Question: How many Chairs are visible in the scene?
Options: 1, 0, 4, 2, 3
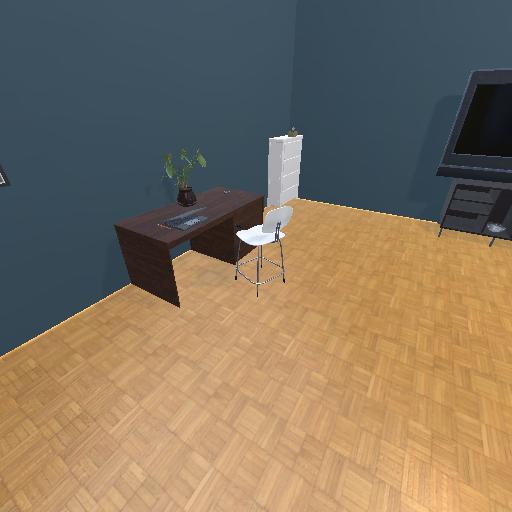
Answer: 1